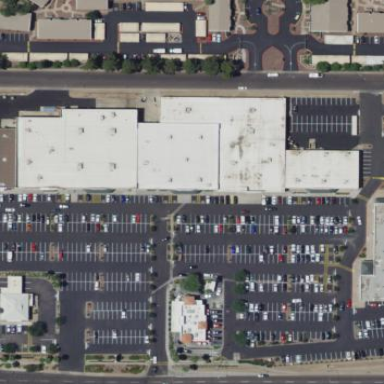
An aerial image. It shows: Retail area.